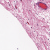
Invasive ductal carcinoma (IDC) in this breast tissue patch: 0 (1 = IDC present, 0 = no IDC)